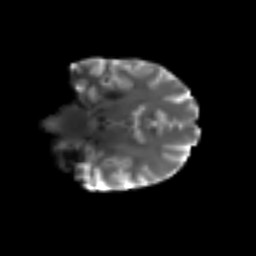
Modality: T2w
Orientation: coronal
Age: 46
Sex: female
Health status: ill
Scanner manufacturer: siemens
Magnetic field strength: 3 T
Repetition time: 8.7 s
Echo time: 0.11 s